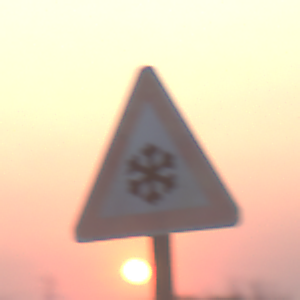
Verkehrszeichen: SchneeOderEisglaette
Umgebung: Outdoor, Nature
Tageszeit: SunriseSunset
Wetter: Clear
Licht: Natural
Jahreszeit: NotSpecified
Kontrast: LowContrast